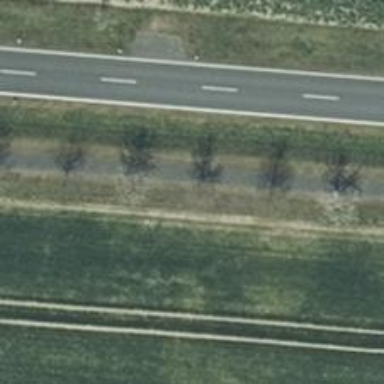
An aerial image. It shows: Deciduous tree with broadleaved leaves.